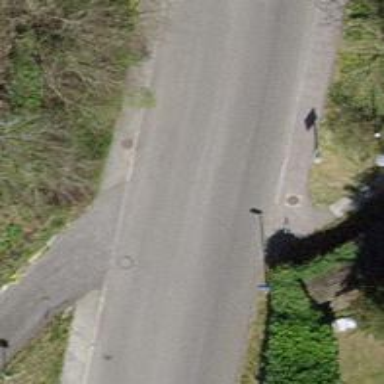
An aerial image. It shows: Asphalt footway with unmarked crossing.